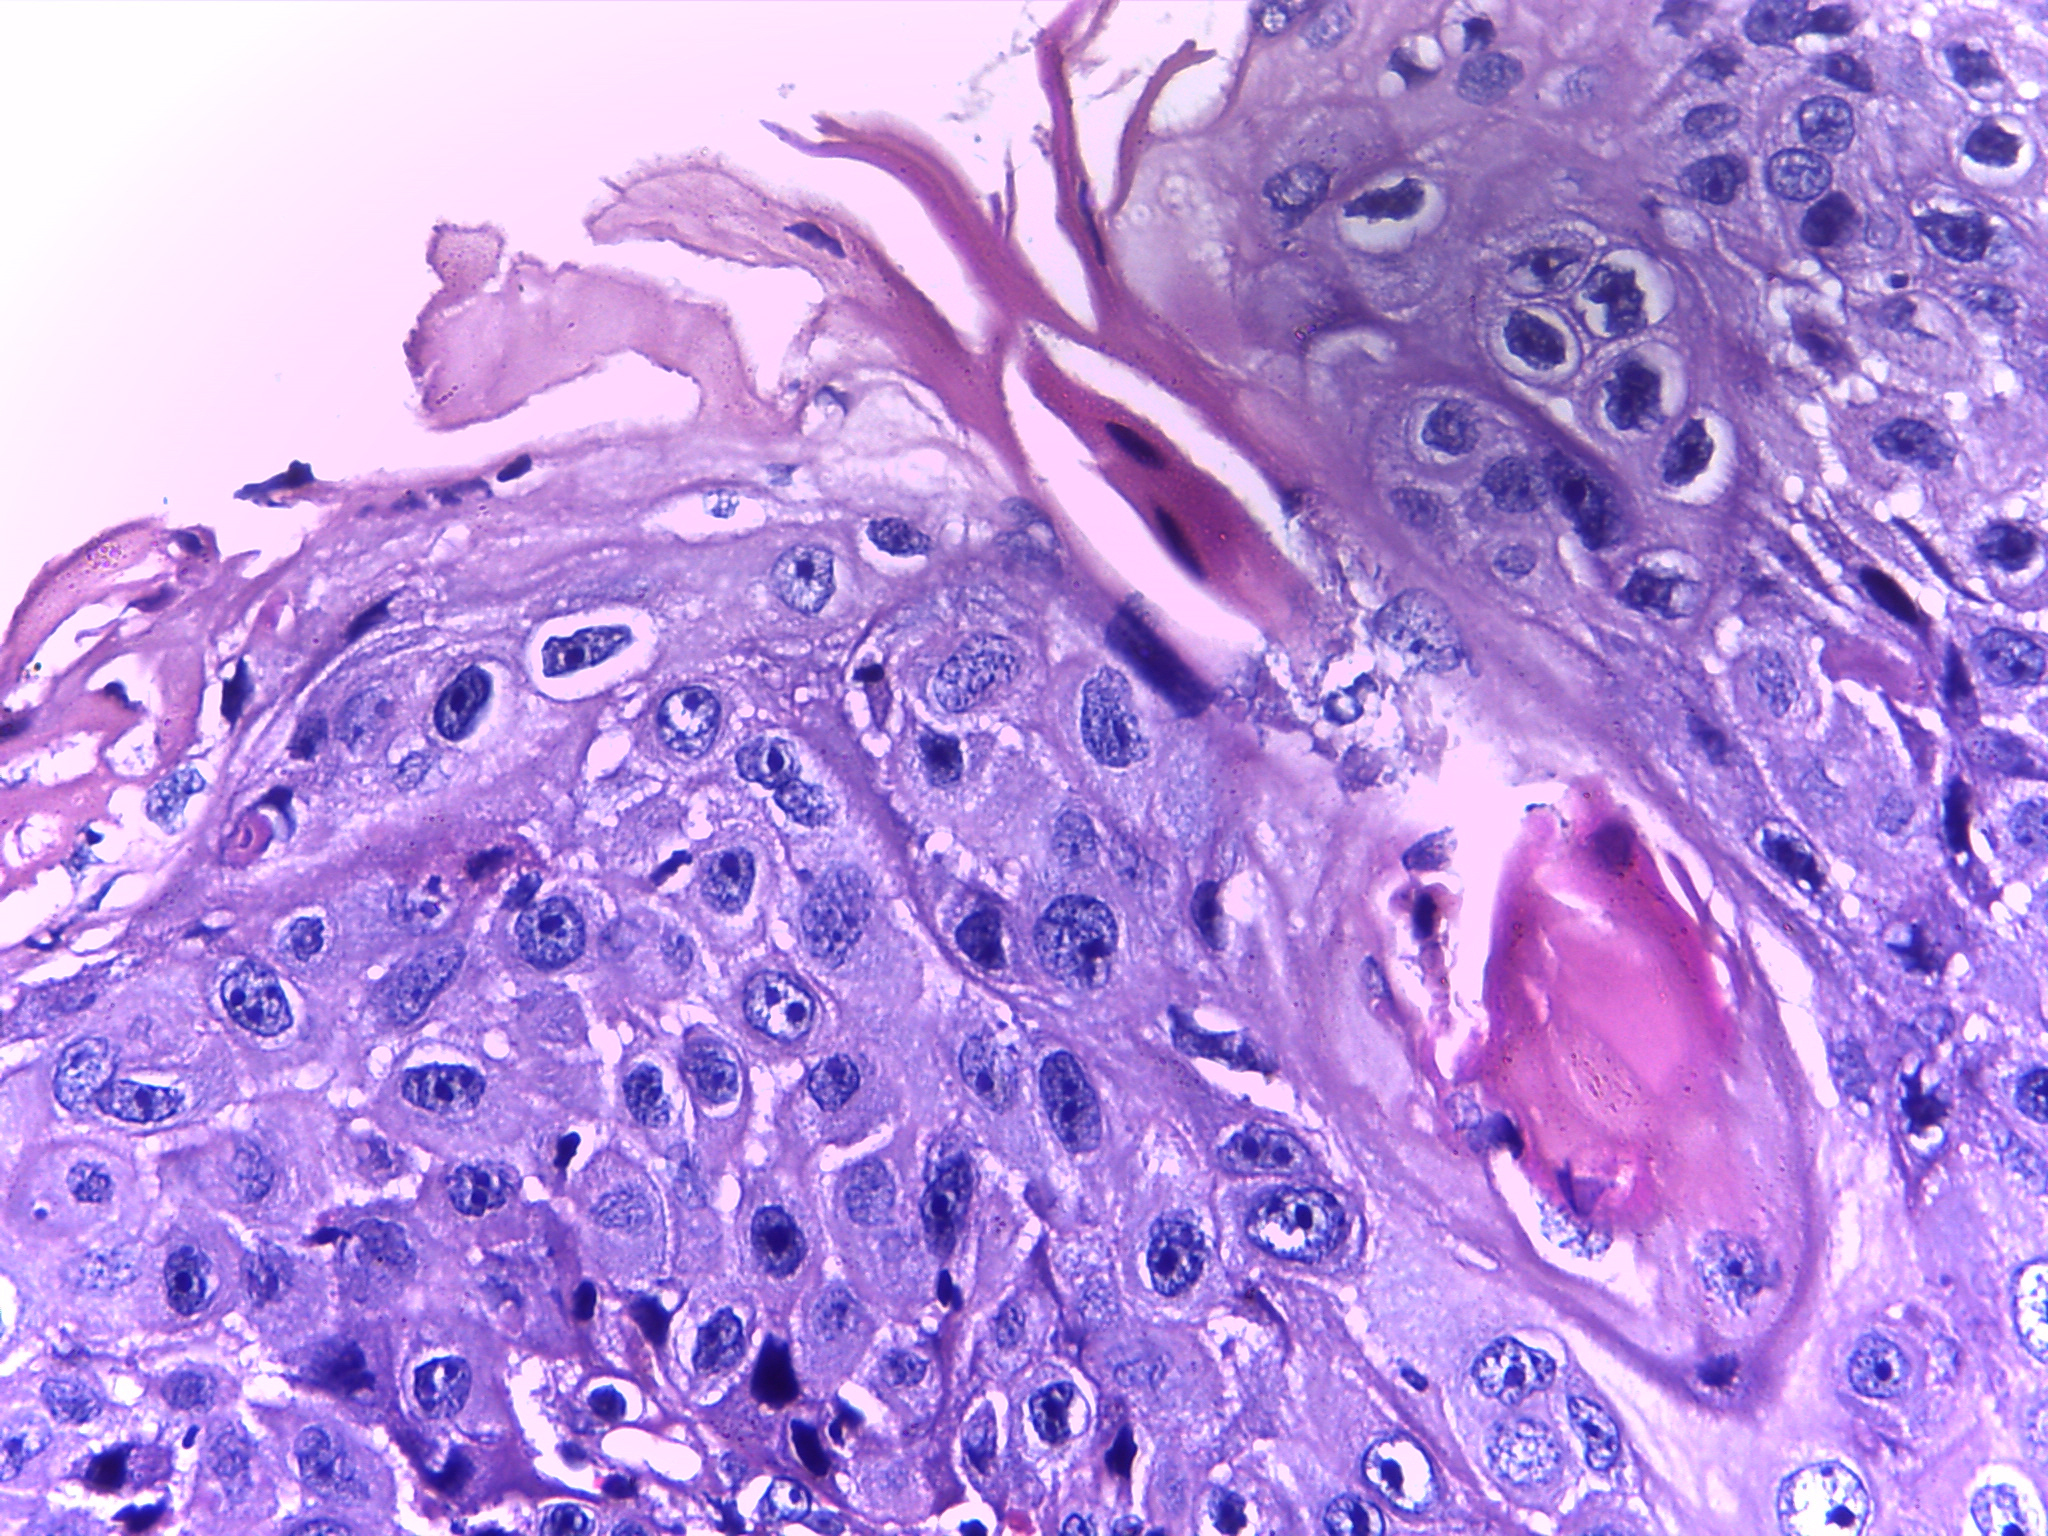
Diagnosis: OSCC